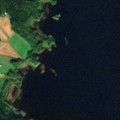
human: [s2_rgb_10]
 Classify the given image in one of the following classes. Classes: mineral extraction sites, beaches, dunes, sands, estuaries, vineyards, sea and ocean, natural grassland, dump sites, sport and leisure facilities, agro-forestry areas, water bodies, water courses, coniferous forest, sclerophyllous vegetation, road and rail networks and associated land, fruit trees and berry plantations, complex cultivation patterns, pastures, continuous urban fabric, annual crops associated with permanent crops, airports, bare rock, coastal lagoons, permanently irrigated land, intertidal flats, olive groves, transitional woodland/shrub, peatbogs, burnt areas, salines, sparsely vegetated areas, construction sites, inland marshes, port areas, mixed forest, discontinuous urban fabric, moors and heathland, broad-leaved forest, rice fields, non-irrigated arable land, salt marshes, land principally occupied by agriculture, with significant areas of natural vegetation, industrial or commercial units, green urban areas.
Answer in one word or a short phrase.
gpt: non-irrigated arable land, coniferous forest, mixed forest, water bodies